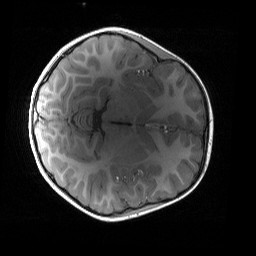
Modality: T1w
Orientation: axial
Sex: female
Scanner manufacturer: siemens
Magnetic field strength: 3 T
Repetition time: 1.9 s
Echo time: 0.00243 s